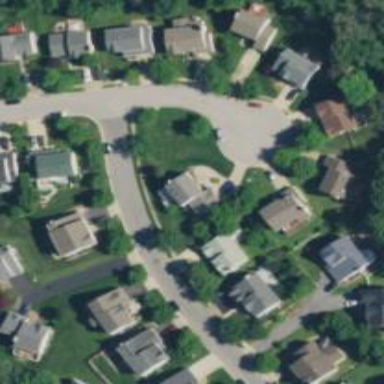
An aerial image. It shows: Residential road with sidewalk on the left side.